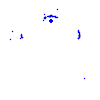
Particle: kaon